Question: - - - -
If any fleegle is a snurd then it is also a thingamabob.
Solution:

I cannot understand the solution, why not write as (F(x)➡️S(x))➡️T(x)
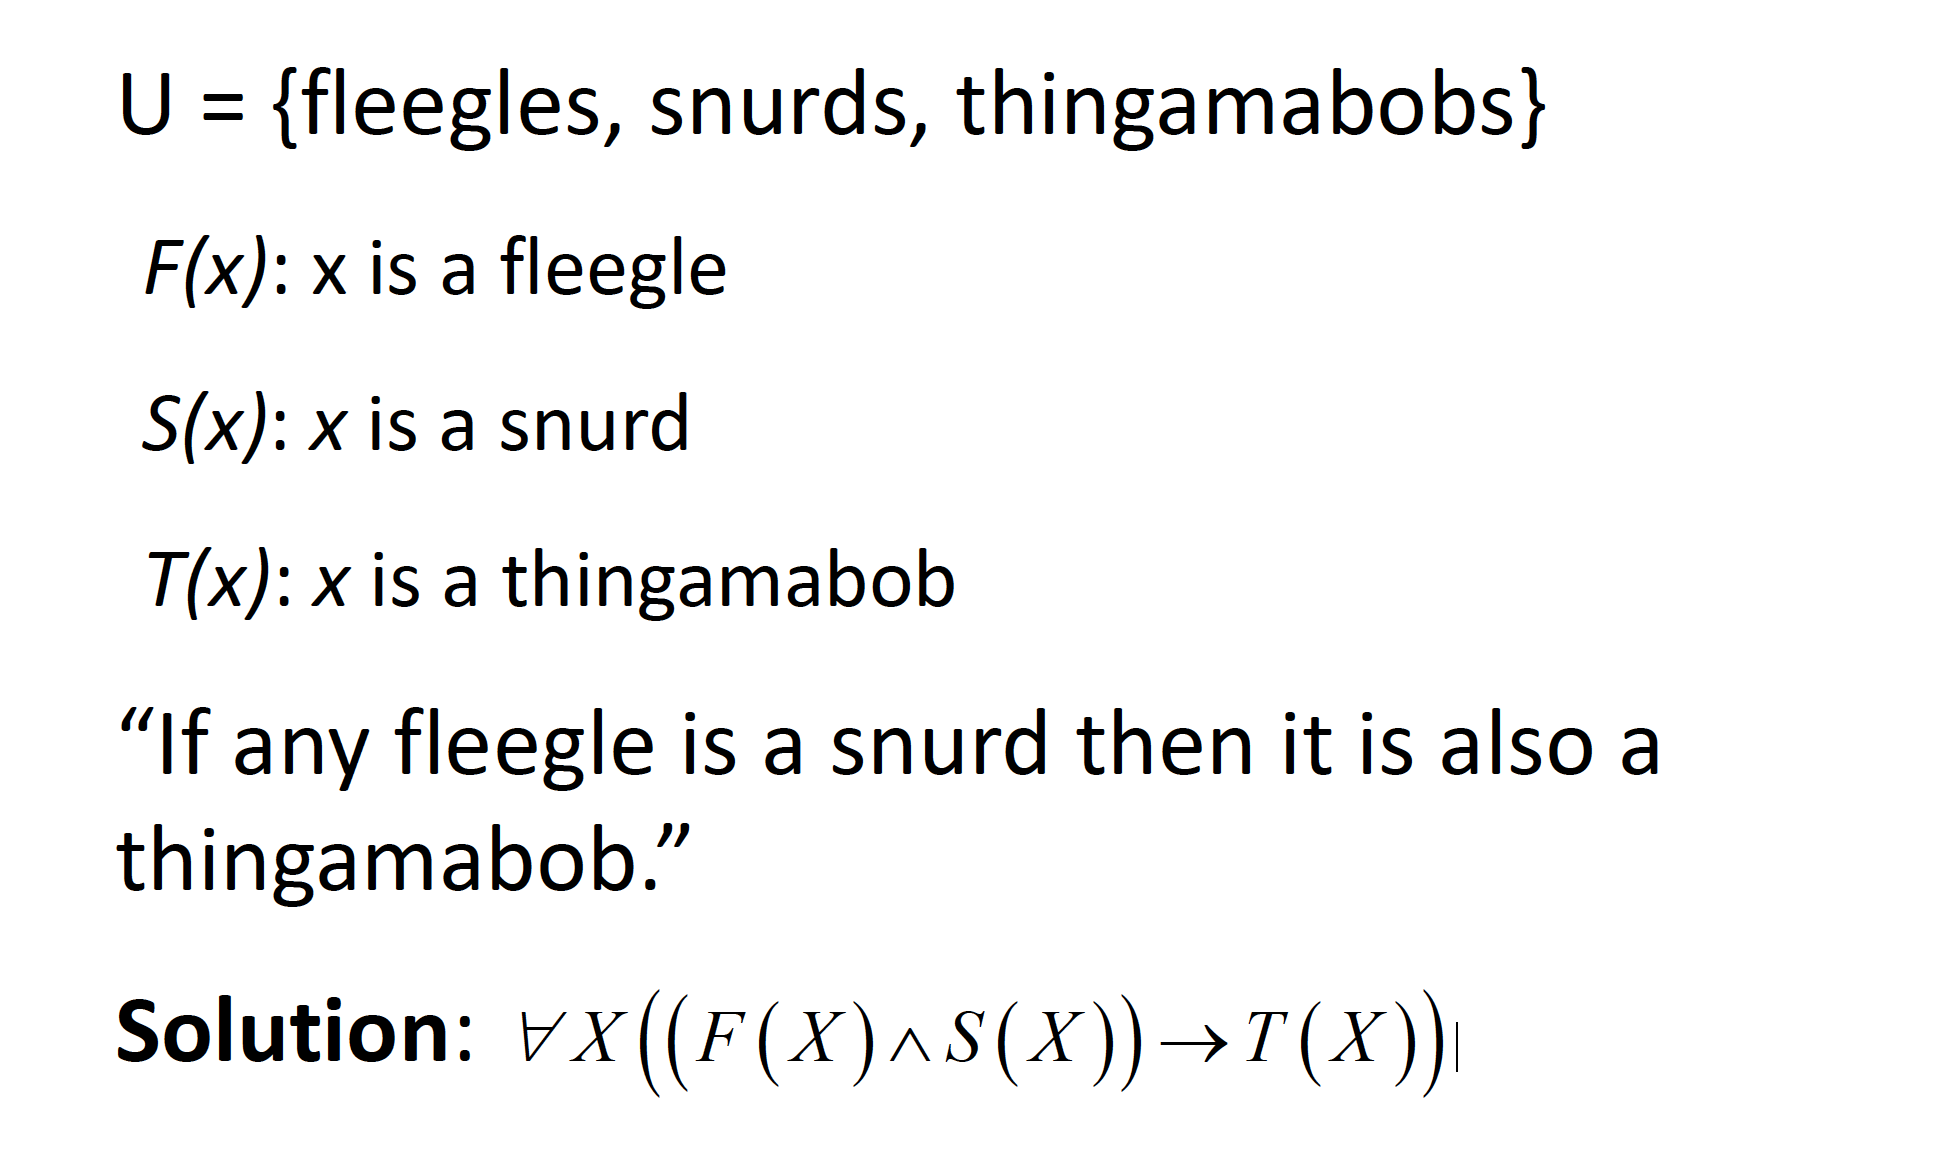
Answer: Your proposed solution implies things that are not stated; for instance, if some x is not a fleegle, F(x) => S(x) is true, and your statement then requires T(x), but we never said whether non-fleegles had to be thingamabobs.